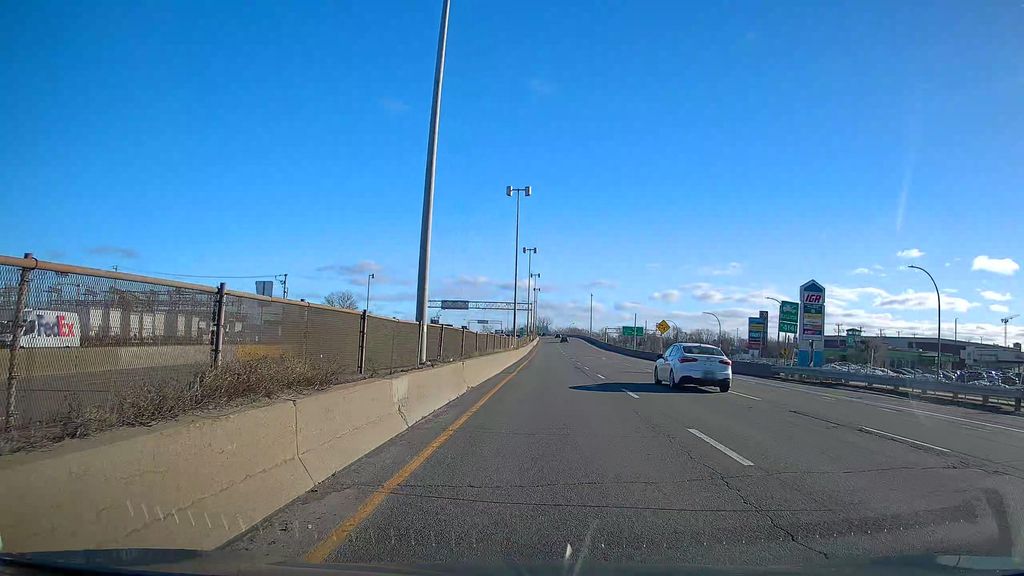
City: montreal